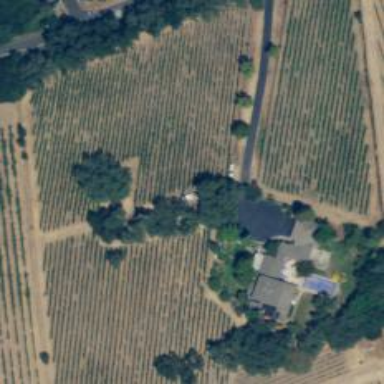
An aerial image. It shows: Vineyard with wine grapes as the main crop.